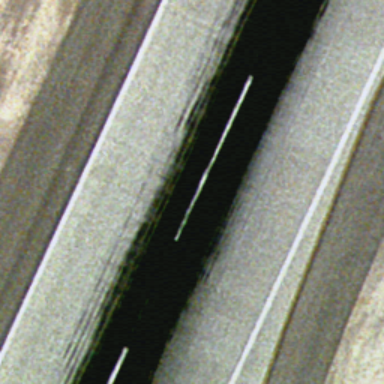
It is a straight runway with some mark lines on it .